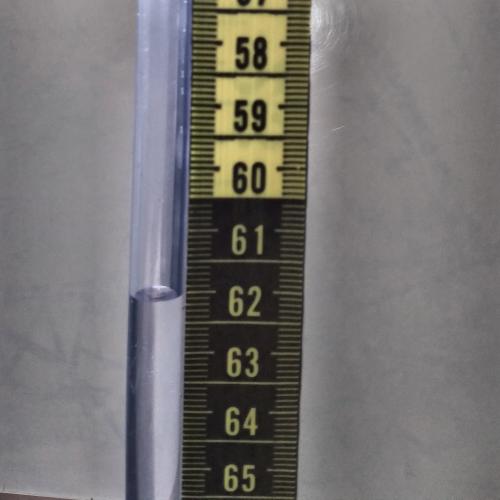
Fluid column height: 62.1 cm